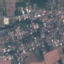
Land use / land cover class: Residential